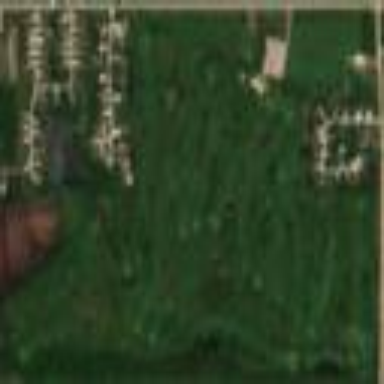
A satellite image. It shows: Golf course.